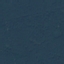
Label: Forest